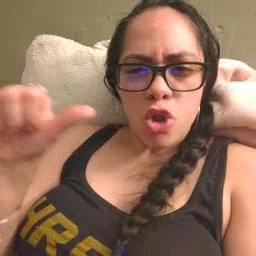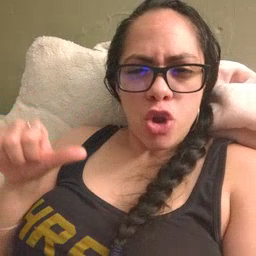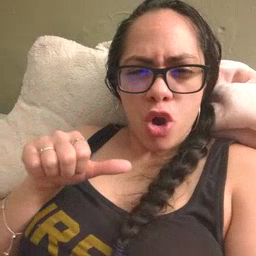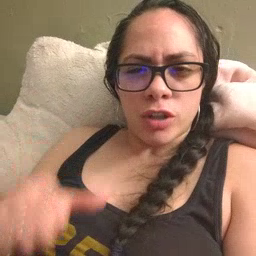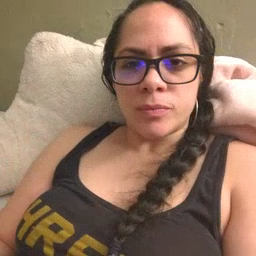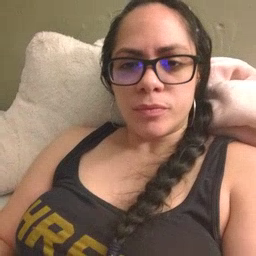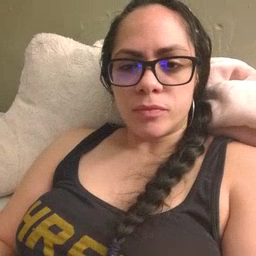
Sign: backyard